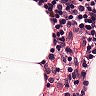
Metastatic tissue present: no